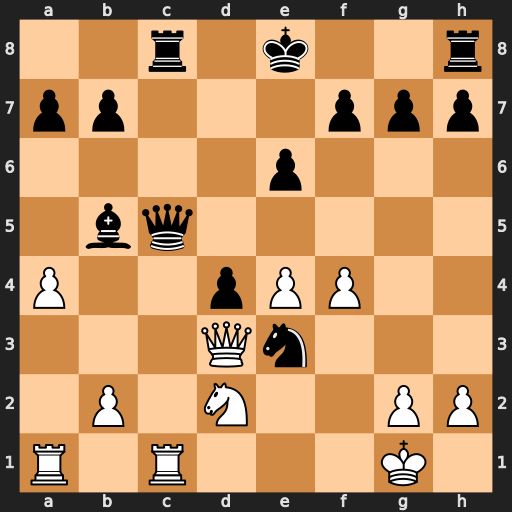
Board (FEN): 2r1k2r/pp3ppp/4p3/1bq5/P2pPP2/3Qn3/1P1N2PP/R1R3K1
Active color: w
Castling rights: k
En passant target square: -
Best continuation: Rxc5